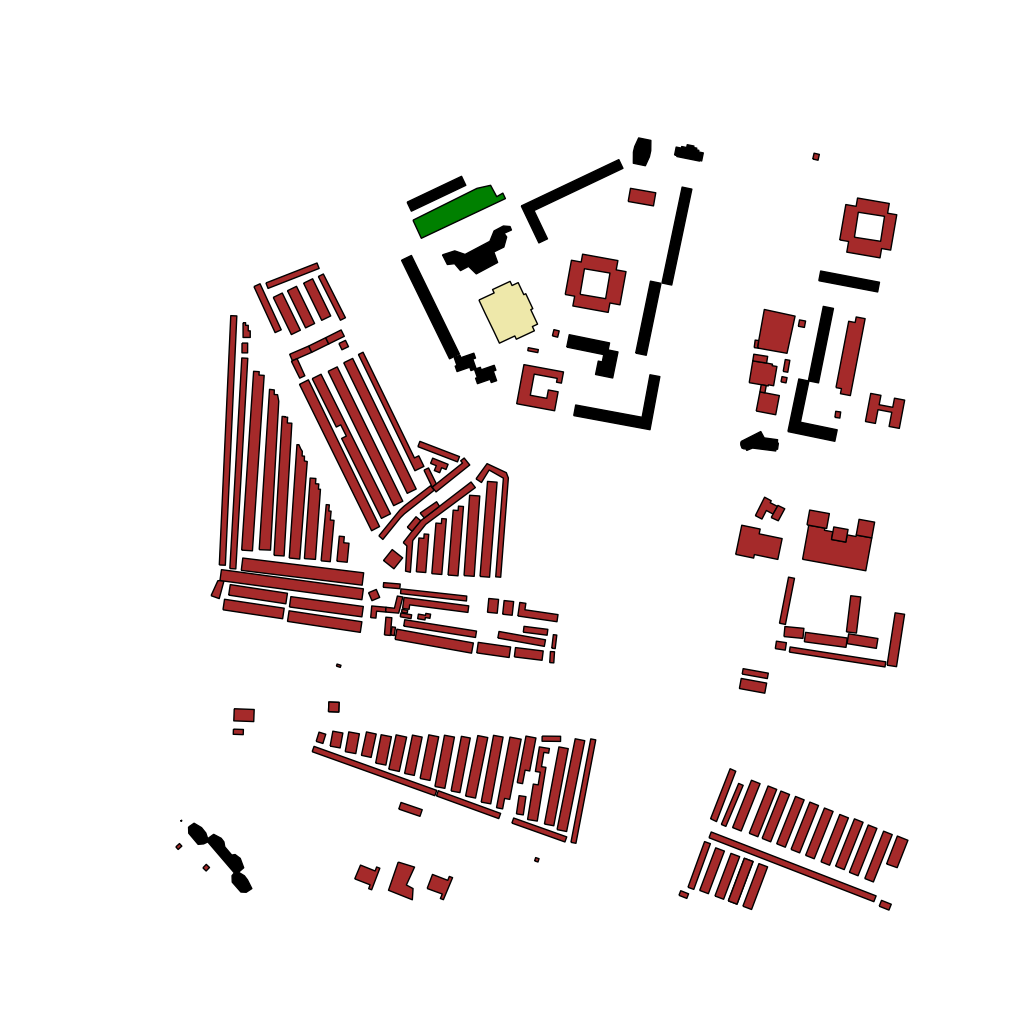
Tags: overhead vector_map, business, industrial, recreation, residential, modern, soviet, high_rise, individual_rise, low_rise, density_3, Building, Facility, Park, Ythsport, 1.0 km²